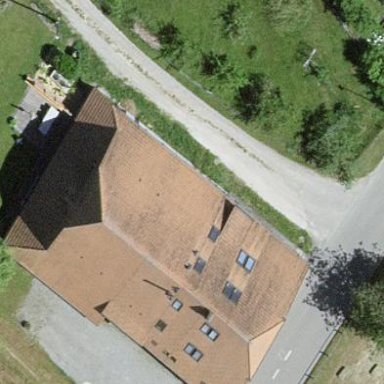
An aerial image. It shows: Farm building.